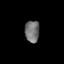
Tissue: prostate
Cell type: B cells
Senescence score: 0.8239
Nuclear area (px): 313
Mean DAPI intensity: 113.907